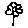
Label: flower